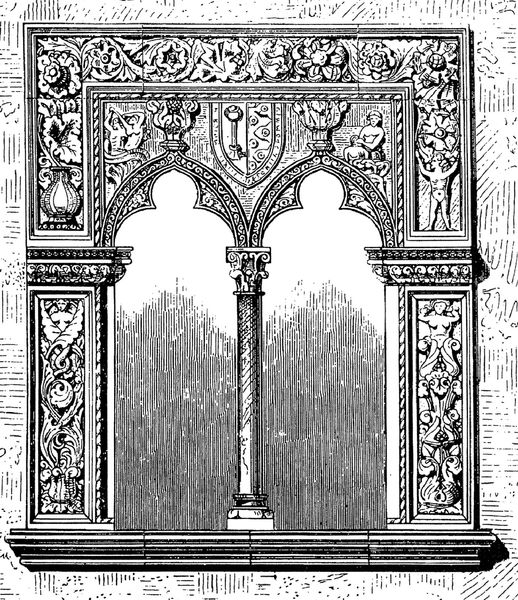
Titel: Fenster eines Hauses in Tivoli bei Rom, Piazza Santa Croce 26
Standort: Tivoli (EU - I - Latium)
Schlagwörter: fuß, mann, nackt, blumen, fenster, frau, säule, säulen, zeichnung, blüten, tanz, mensch, rahmen, sockel, engel, krug, vase, figuren, floral, ornamente, verzierung, bögen, orient, rechteck, schwarzweiss, schraffur, stich, kupfer, kapitell, wappen, sims, gesims, gotisch, historismus, schlüssel, ornamentik, bumen, kupferstich, verzierungen, pass, romanisch, wimperge, bogenfeld, korinthische säule